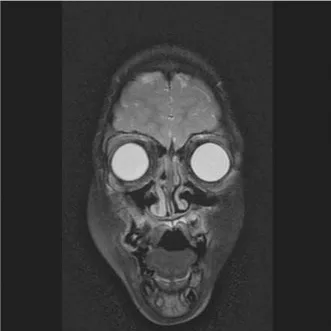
CT. Scans performed in the patient with WS when she was 5 years old. No significant asymmetry between the maxillary sinuses was observed.
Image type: radiology (mri)